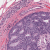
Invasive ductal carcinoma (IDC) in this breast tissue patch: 0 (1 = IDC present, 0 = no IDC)